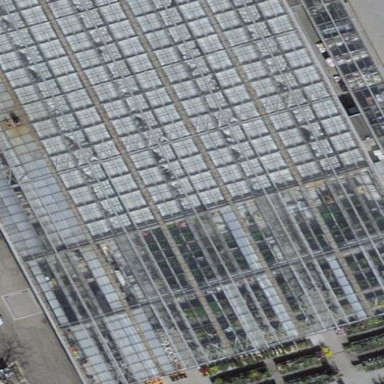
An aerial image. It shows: Garden centre housed in building.